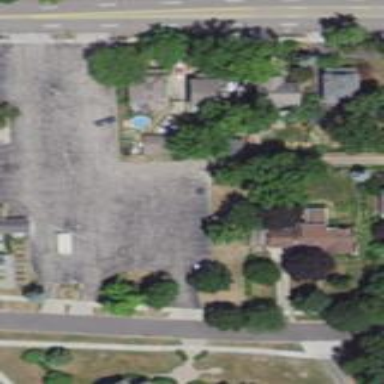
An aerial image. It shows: Parking area.